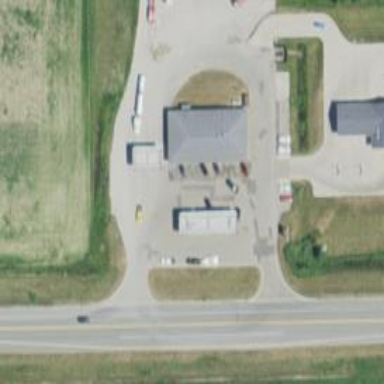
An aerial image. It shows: Convenience shop.